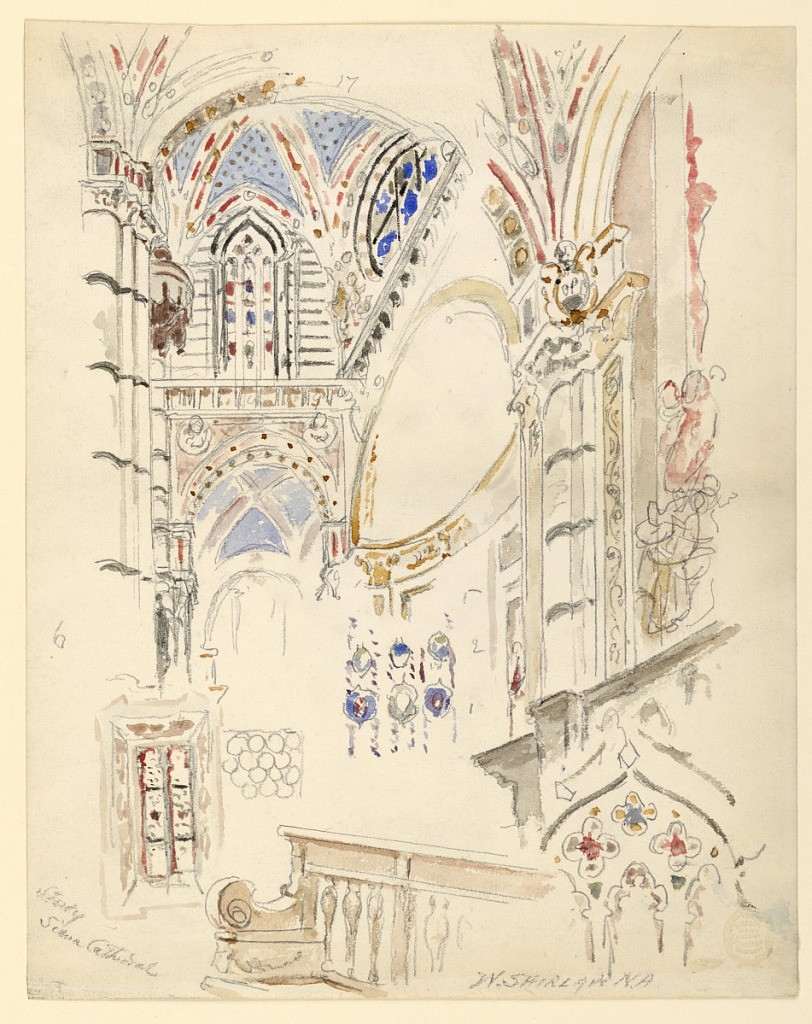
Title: Study of Siena Cathedral
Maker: Walter Shirlaw, American, b. Scotland, 1838–1909
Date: ca. 1872
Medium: Graphite and watercolor on wove paper
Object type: Drawing
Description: Sketches of the interior of the Siena Cathedral. View in the choir behind the high altar from the right bay. Shown are details, including windows and railing.